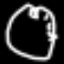
Label: clock